Question: Here is my code
'''
<?php
$con = mysql_connect('localhost','test','test');
mysql_select_db('test',$con);
require_once("xml2json.php");
$testXmlFile = 'mytest.xml';
$xmlStringContents = file_get_contents($testXmlFile);
$jsonContents = "";
$jsonContents = xml2json::transformXmlStringToJson($xmlStringContents);
$obj =json_decode($jsonContents);
$rows = array();
foreach($obj->rss->channel->item as $item) {
echo $item->title."
";
echo $item->description."
";
$rows[] = "('".mysql_real_escape_string($item->title)."','".mysql_real_escape_string($item->description)."')";
}
$del_horoscope = "delete from jos_horoscope";
mysql_query($del_horoscope);
$query = mysql_real_escape_string("INSERT INTO 'jos_horoscope' ('title','description') VALUES ".implode(', ',$rows));
mysql_query($query);
if (!mysql_query($query)) echo 'Oh no! Something went wrong with the query: '.mysql_error();
?>
'''
I am not able to insert the title and description in DB. It always says
'''
Oh no! Something went wrong with the query: You have an error in your SQL syntax; check the manual that corresponds to your MySQL server version for the right syntax to use near ''What's special today for you','Your birth on the 25th day of the month (7 e' at line 1
'''
Some of the Data which I am trying to insert is
'''
What's special today for you
Your birth on the 25th day of the month (7 energy) modifies
your life path by giving you some special interest in technical,
scientific, or other complex and often hard to understand subjects.
You may become something of a perfectionist and a stickler for
details. Your thinking is logical and intuitive, rational and responsible.
Your feelings may run deep, but you are not very likely to let them
show. This birthday makes you a more private person, more
introspective and perhaps more inflexible.
Aries Horoscope for Thursday, April 25, 2013
Although most of us when we make a decision we don't have to worry what it will impact for the world we live in, but when you make a decision we have to remember that it does impact our society in so many ways. Our choice has to be an ethical one, regardless of the outcome. Your emotions are brought into more conscious focus these few days. You may find that you can more easily communicate your feelings at this time.
'''
The First line is title and rest is Description till Aries Horoscope . After that another title starts . Please help me . I tried many options but its not working for me
Here is my table structure

Please help me .
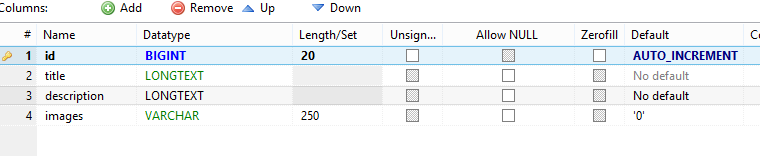
Answer: You are escaping your query multiple times, here is the correct way:
'''
foreach($obj->rss->channel->item as $item) {
$rows[] = "('".mysql_real_escape_string($item->title)."','".mysql_real_escape_string($item->description)."')";
}
'''
Now you don't need to escape it again:
'''
$query = "INSERT INTO 'jos_horoscope' ('title','description') VALUES ".implode(', ',$rows);
mysql_query($query);
'''